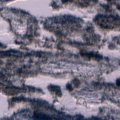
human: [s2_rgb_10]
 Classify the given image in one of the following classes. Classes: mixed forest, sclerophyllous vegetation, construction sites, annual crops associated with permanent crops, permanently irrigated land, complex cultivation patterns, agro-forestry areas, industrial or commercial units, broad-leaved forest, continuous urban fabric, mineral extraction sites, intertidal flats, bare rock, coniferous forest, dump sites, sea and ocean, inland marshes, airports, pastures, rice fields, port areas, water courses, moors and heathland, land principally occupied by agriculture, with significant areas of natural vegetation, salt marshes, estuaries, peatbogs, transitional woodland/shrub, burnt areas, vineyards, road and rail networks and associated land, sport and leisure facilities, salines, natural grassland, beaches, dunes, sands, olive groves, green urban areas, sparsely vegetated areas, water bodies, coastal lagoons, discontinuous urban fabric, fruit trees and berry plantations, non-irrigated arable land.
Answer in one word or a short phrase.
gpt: coniferous forest, transitional woodland/shrub